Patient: sex M, age 47
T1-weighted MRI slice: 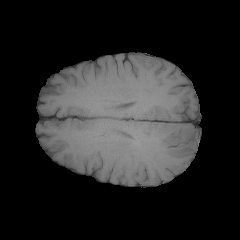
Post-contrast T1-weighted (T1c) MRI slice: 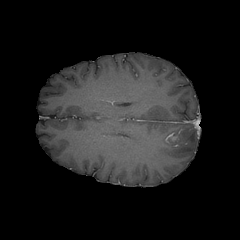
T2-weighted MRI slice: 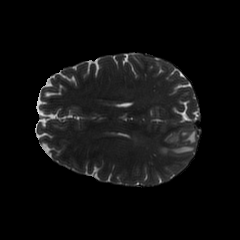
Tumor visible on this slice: yes
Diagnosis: Glioblastoma, IDH-wildtype
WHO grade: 4